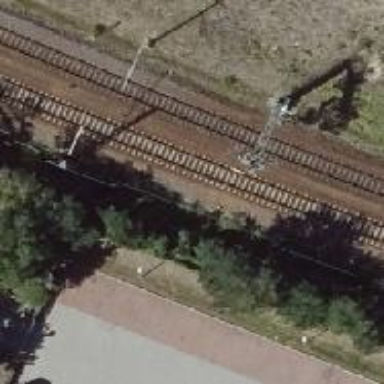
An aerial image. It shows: Railway signal.